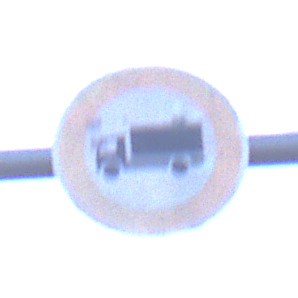
Verkehrszeichen: VerbotFuerKraftfahrzeugeUeberDreiKommaFuenfTonnen
Umgebung: Outdoor, Nature
Tageszeit: SunriseSunset
Wetter: Clear
Licht: Natural
Jahreszeit: NotSpecified
Kontrast: LowContrast